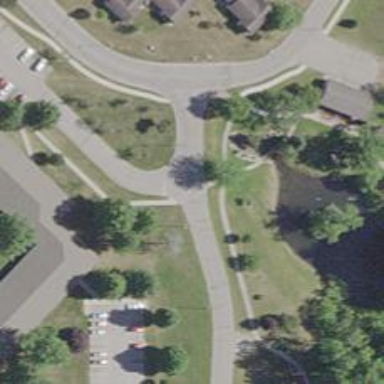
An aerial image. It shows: Marked crossing on footway.